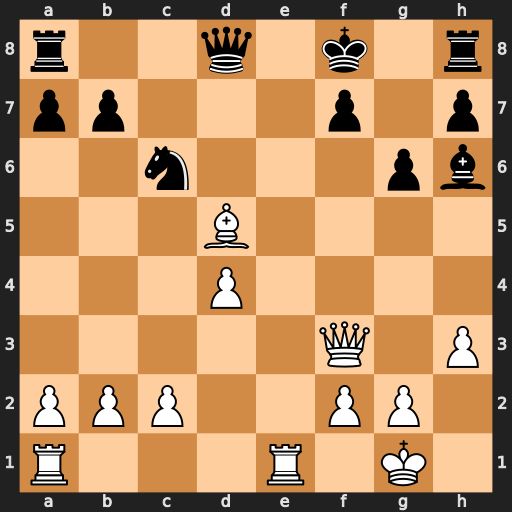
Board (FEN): r2q1k1r/pp3p1p/2n3pb/3B4/3P4/5Q1P/PPP2PP1/R3R1K1
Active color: w
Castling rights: -
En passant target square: -
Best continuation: Qxf7#